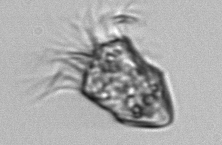
Label: Strombidium_inclinatum